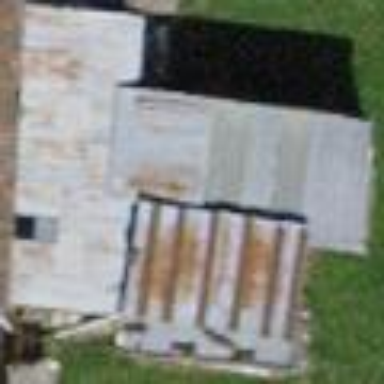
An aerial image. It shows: View of roof of building.